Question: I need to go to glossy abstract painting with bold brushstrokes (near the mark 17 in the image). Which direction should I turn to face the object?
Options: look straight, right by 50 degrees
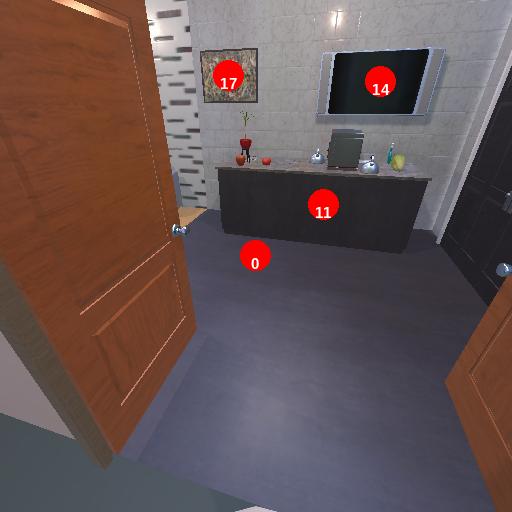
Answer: look straight